Question: I'm using 'EWS (Exchange Web Services)' with 'Exchange 2010' to generate and send emails internally within our organization. We currently have a single mailbox/user for which all of our applications send through called 'app'.
Generating emails is no problem, however when a test message is sent, it is received in the recipient's mailbox with the , regardless of what is set in code.
Sample code:
'''
EmailMessage message = new EmailMessage(ExchangeManager.CreateConnection());
// set from address as generic application account
message.From = new EmailAddress("app@company.com");
// set custom display name for sender email
message.From.Name = "Test Display Name";
// set send recipient as myself for testing
message.ToRecipients.Add(new EmailAddress("myaccount@company.com"));
ExchangeManager.SendExchangeMessage(message);
'''
The message is received, however it displays as the 'app' account's default name, rather than "Test Display Name" as used above in code. See screenshot of outlook inbox below:

This type of approach worked fine when using Exchange 2003 STMP services - we could format the address as needed, such as "Intranet Generated Mail ", or "Some Other Application ", etc. Now with Exchange 2010 and EWS it doesn't seem to allow us this option to use a custom display name.
I have also verified through debugging that the display name is being set successfully before the message is sent.
Has anyone successfully used a custom display name with EWS / Exchange 2010?
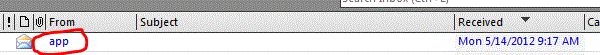
Answer: I use EWS, but I've never had to set the Display name manually, because I configured it in Exchange beforehand. In other words, change the Display field of your "app" account in Exchange, and you won't need to manually set it in your program.